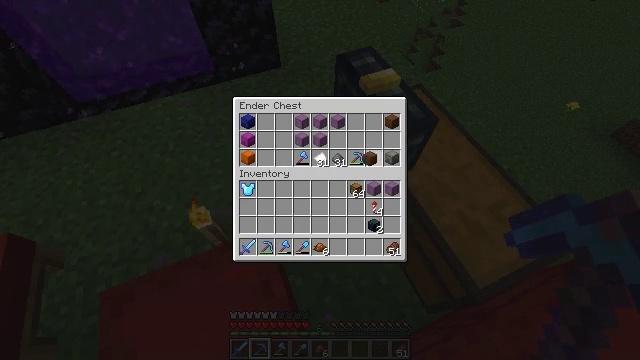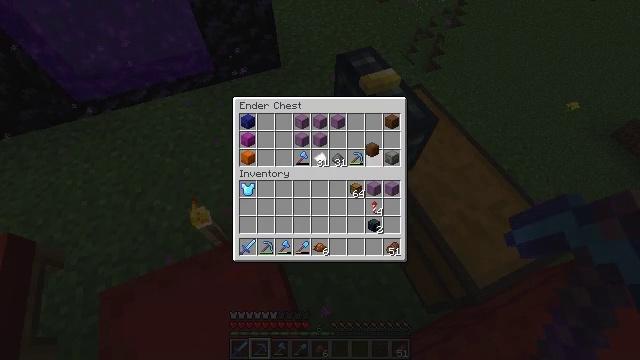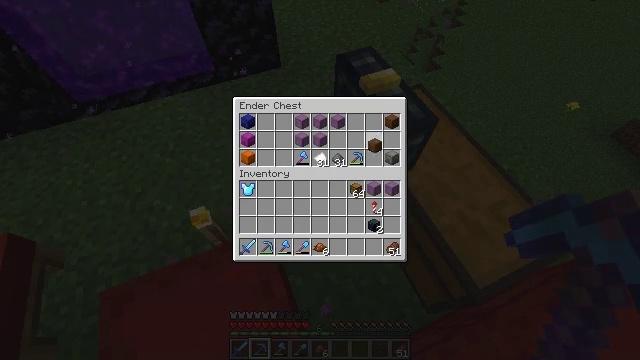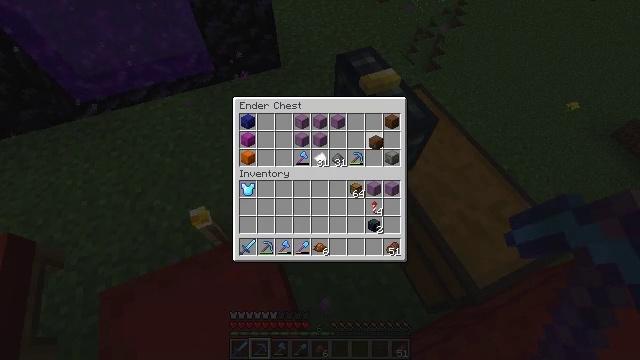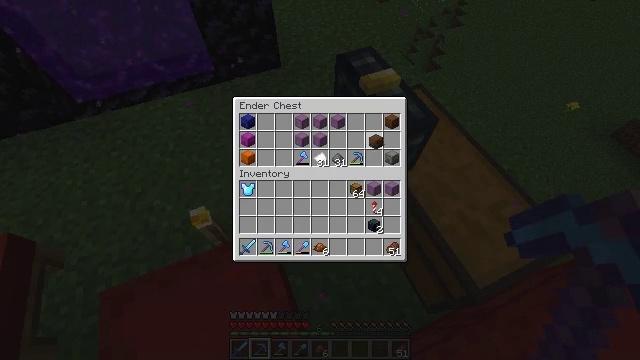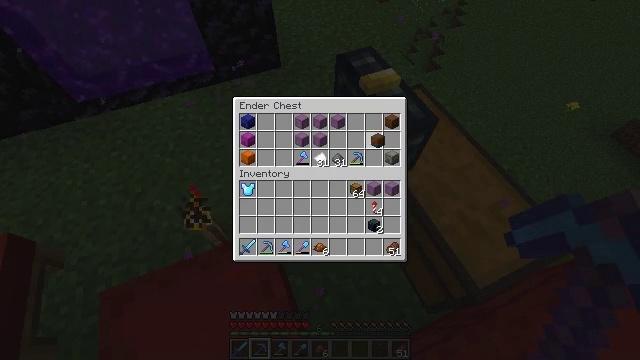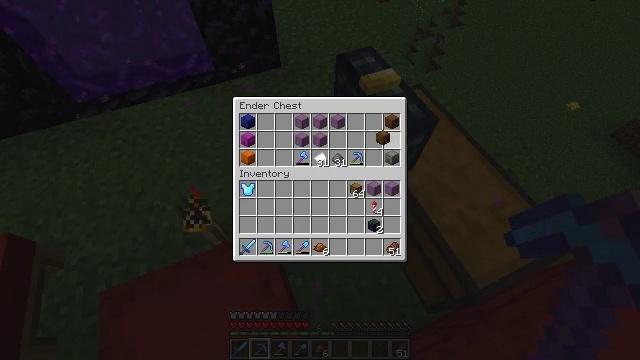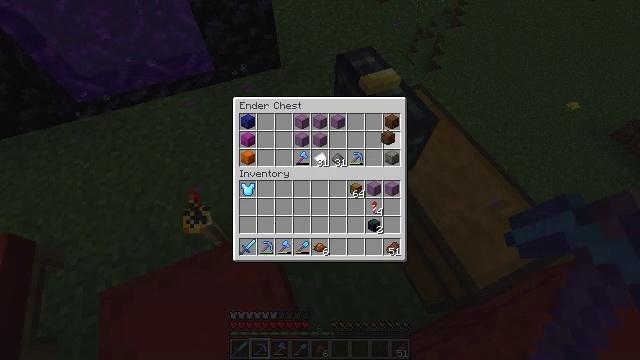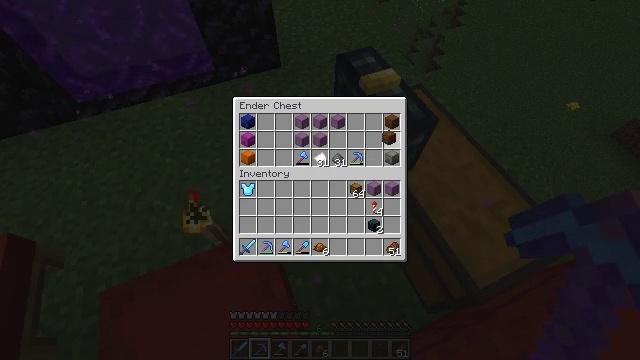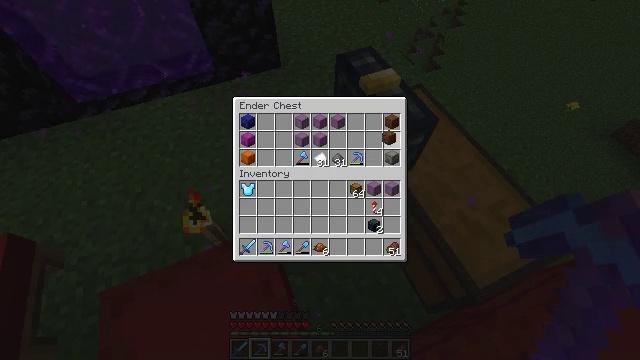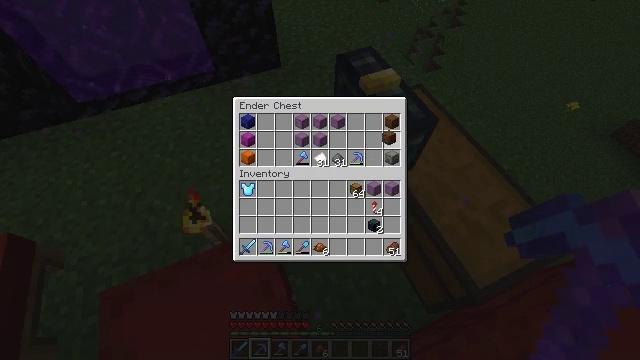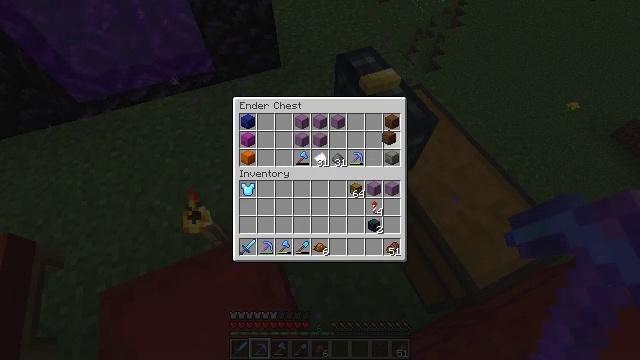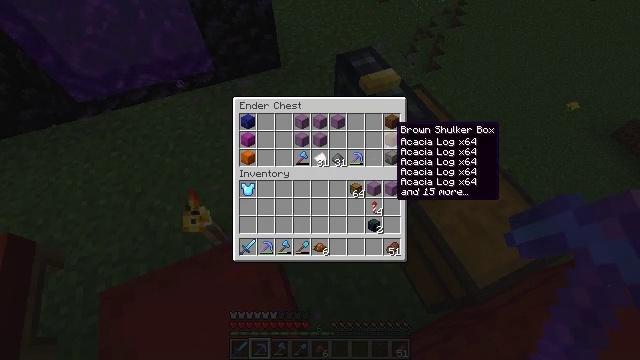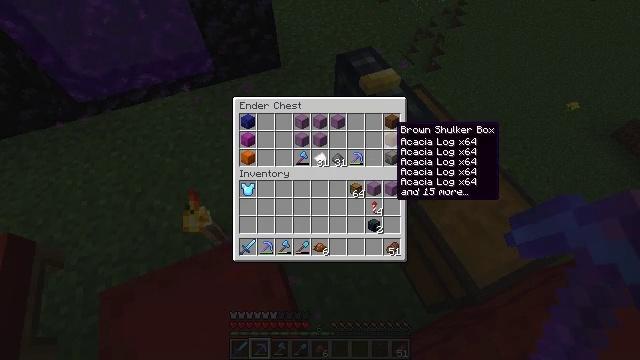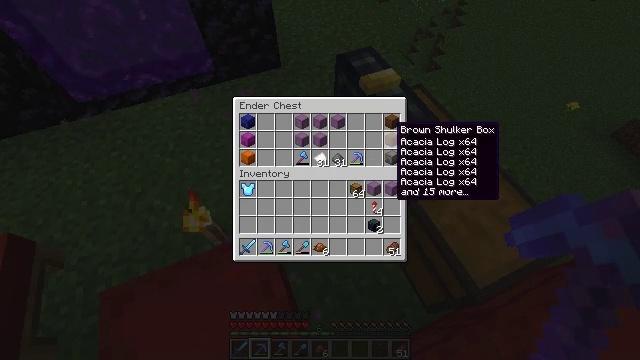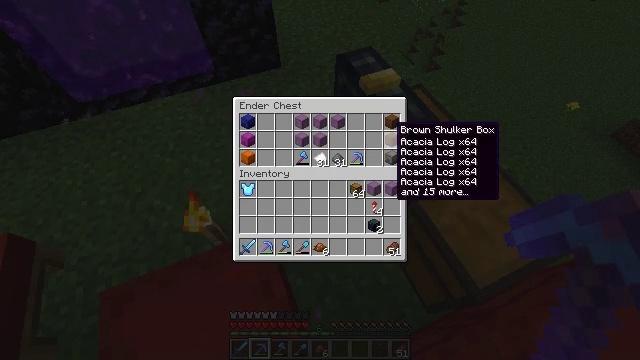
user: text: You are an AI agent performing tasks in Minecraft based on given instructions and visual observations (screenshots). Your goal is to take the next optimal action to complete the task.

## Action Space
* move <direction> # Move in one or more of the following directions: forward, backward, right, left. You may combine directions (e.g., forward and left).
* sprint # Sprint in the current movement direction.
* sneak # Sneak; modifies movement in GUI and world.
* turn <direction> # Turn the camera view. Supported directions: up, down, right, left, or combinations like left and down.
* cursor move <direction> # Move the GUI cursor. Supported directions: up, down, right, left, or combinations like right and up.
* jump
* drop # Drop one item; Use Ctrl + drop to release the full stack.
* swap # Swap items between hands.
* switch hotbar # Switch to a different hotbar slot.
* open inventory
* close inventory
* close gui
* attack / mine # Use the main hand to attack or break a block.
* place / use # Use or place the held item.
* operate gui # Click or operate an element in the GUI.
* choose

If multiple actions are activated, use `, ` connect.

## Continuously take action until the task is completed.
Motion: motion action
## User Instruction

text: Mine the red shulker box.
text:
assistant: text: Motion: cursor move up
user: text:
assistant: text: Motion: no_op
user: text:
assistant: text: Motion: no_op
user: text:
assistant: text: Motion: no_op
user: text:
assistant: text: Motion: no_op
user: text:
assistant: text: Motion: no_op
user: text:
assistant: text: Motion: no_op
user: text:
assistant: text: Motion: no_op
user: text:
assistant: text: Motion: operate gui
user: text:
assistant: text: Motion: operate gui
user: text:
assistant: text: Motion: operate gui
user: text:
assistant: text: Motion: no_op
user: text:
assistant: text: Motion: no_op
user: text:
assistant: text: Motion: no_op
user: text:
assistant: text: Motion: no_op
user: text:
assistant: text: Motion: cursor move left
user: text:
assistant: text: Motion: cursor move left
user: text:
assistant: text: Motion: cursor move left
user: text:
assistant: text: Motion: cursor move left
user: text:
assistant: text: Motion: no_op
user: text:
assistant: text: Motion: no_op
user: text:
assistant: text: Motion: no_op
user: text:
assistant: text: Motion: no_op
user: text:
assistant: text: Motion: no_op
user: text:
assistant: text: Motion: no_op
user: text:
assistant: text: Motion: no_op
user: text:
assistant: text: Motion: no_op
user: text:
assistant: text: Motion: no_op
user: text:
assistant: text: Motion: no_op
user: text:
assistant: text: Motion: no_op